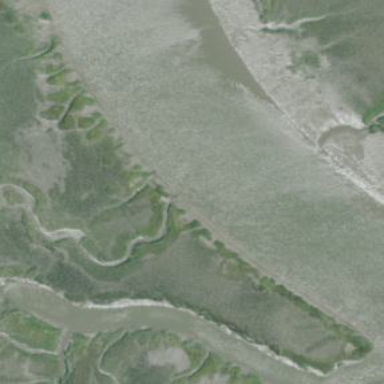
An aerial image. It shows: Tidal wetland characterized by saltmarsh vegetation.